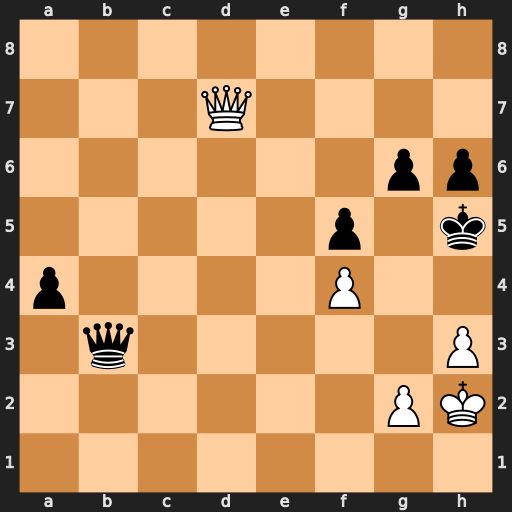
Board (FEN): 8/3Q4/6pp/5p1k/p4P2/1q5P/6PK/8
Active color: w
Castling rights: -
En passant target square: -
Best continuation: g4+ Kh4 Qe7+ g5 Qe1+ Qg3+ Qxg3#